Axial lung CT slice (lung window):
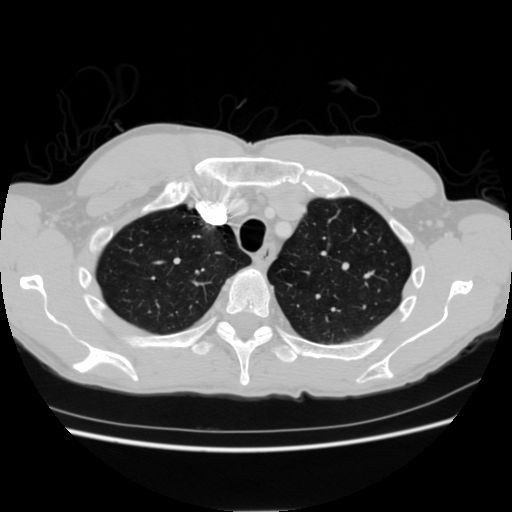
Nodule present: no